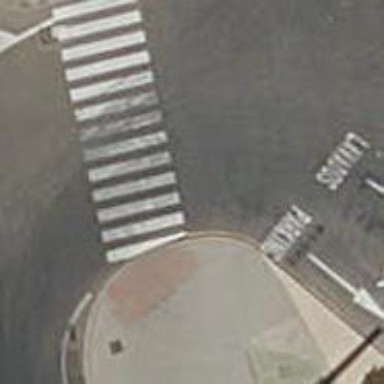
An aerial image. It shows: Uncontrolled zebra crossing on footway.